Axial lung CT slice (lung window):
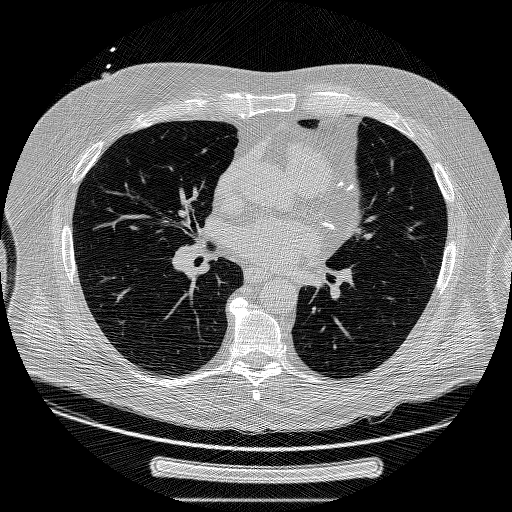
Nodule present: no